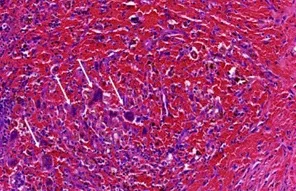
Histopathological Examination. (B) At high magnification, the tumor cells are clustered in the hemorrhagic stroma, polygonal in shape, resembling multinucleated giant cells, with abundant cytoplasm and a small amount of surrounding fibrous tissue. Hematoxylin and Eosin (H&E) stain, magnification x200.
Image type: pathology (h&e)